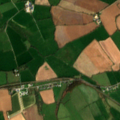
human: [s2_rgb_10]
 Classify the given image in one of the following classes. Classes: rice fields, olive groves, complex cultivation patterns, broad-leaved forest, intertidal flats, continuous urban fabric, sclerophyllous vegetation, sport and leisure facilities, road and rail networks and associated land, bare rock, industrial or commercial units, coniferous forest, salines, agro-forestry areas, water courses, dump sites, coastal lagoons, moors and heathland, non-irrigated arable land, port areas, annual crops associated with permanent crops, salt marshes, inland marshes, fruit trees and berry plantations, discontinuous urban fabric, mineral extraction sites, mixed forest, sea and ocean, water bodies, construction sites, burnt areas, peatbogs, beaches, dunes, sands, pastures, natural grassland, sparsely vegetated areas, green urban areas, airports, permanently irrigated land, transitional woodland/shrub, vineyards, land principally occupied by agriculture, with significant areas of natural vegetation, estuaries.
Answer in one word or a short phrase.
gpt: non-irrigated arable land, pastures